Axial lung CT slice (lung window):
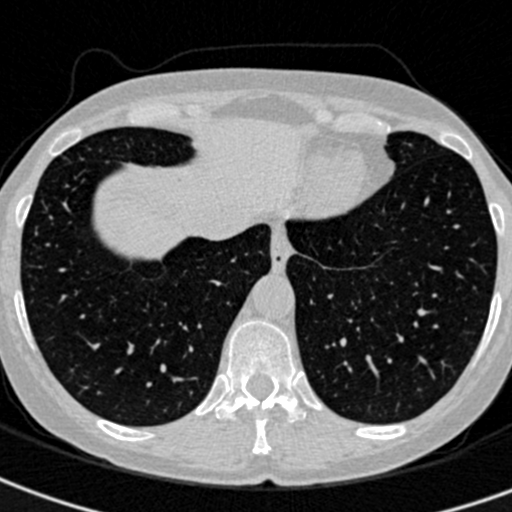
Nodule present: no